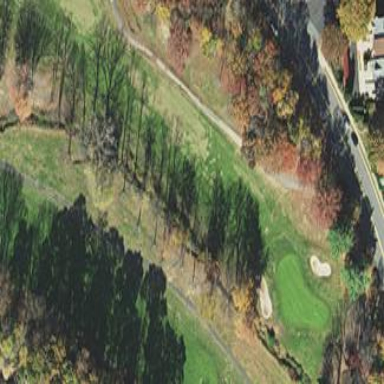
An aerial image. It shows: Scenic golf fairway.